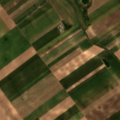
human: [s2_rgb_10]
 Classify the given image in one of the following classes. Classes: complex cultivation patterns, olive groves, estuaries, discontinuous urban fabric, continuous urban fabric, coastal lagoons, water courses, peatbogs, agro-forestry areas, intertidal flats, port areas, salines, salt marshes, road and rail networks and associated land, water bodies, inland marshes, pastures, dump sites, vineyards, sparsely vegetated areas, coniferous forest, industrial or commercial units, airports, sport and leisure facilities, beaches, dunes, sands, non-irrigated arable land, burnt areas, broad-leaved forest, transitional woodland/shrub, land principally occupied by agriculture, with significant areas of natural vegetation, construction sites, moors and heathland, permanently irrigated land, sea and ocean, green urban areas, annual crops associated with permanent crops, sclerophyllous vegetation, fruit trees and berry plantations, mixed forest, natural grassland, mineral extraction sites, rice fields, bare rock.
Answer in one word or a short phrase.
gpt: non-irrigated arable land, pastures, land principally occupied by agriculture, with significant areas of natural vegetation